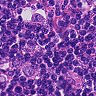
Metastatic tissue present: yes